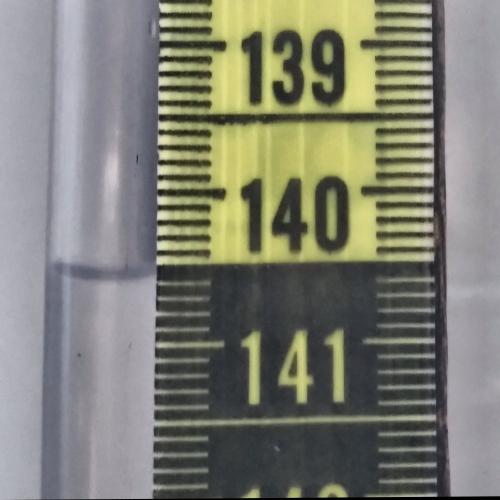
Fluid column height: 140.6 cm